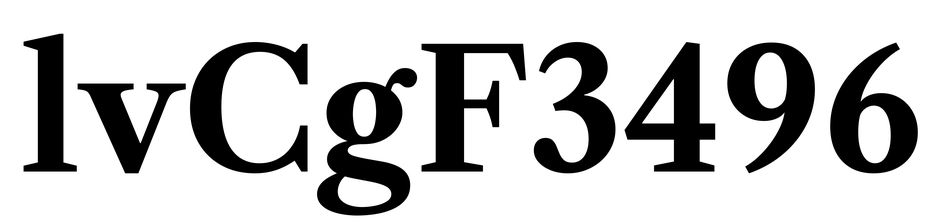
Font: LibreCaslonText_Bold